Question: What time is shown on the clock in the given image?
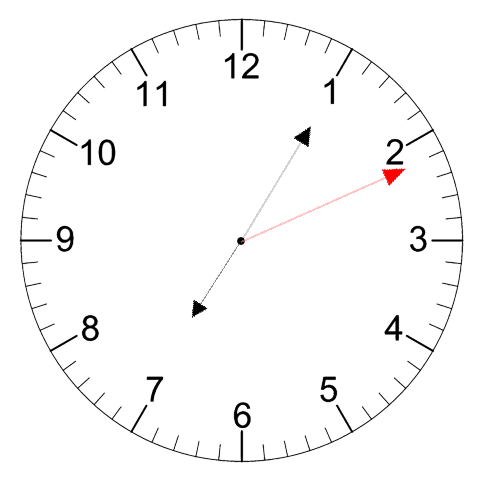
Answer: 07:05:11